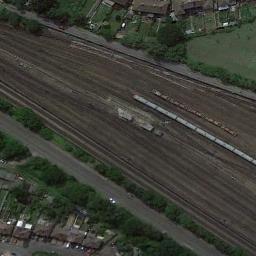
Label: railway